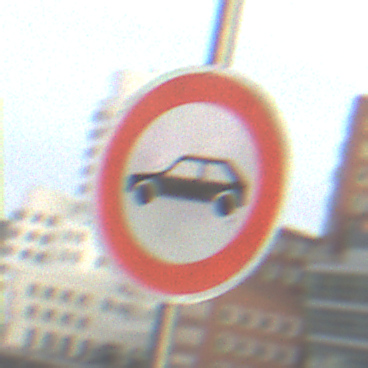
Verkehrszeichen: VerbotPersonenkraftwagen
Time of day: SunriseSunset
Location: Outdoor (Urban)
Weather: PartlyCloudy
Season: NotSpecified
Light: Natural